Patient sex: M
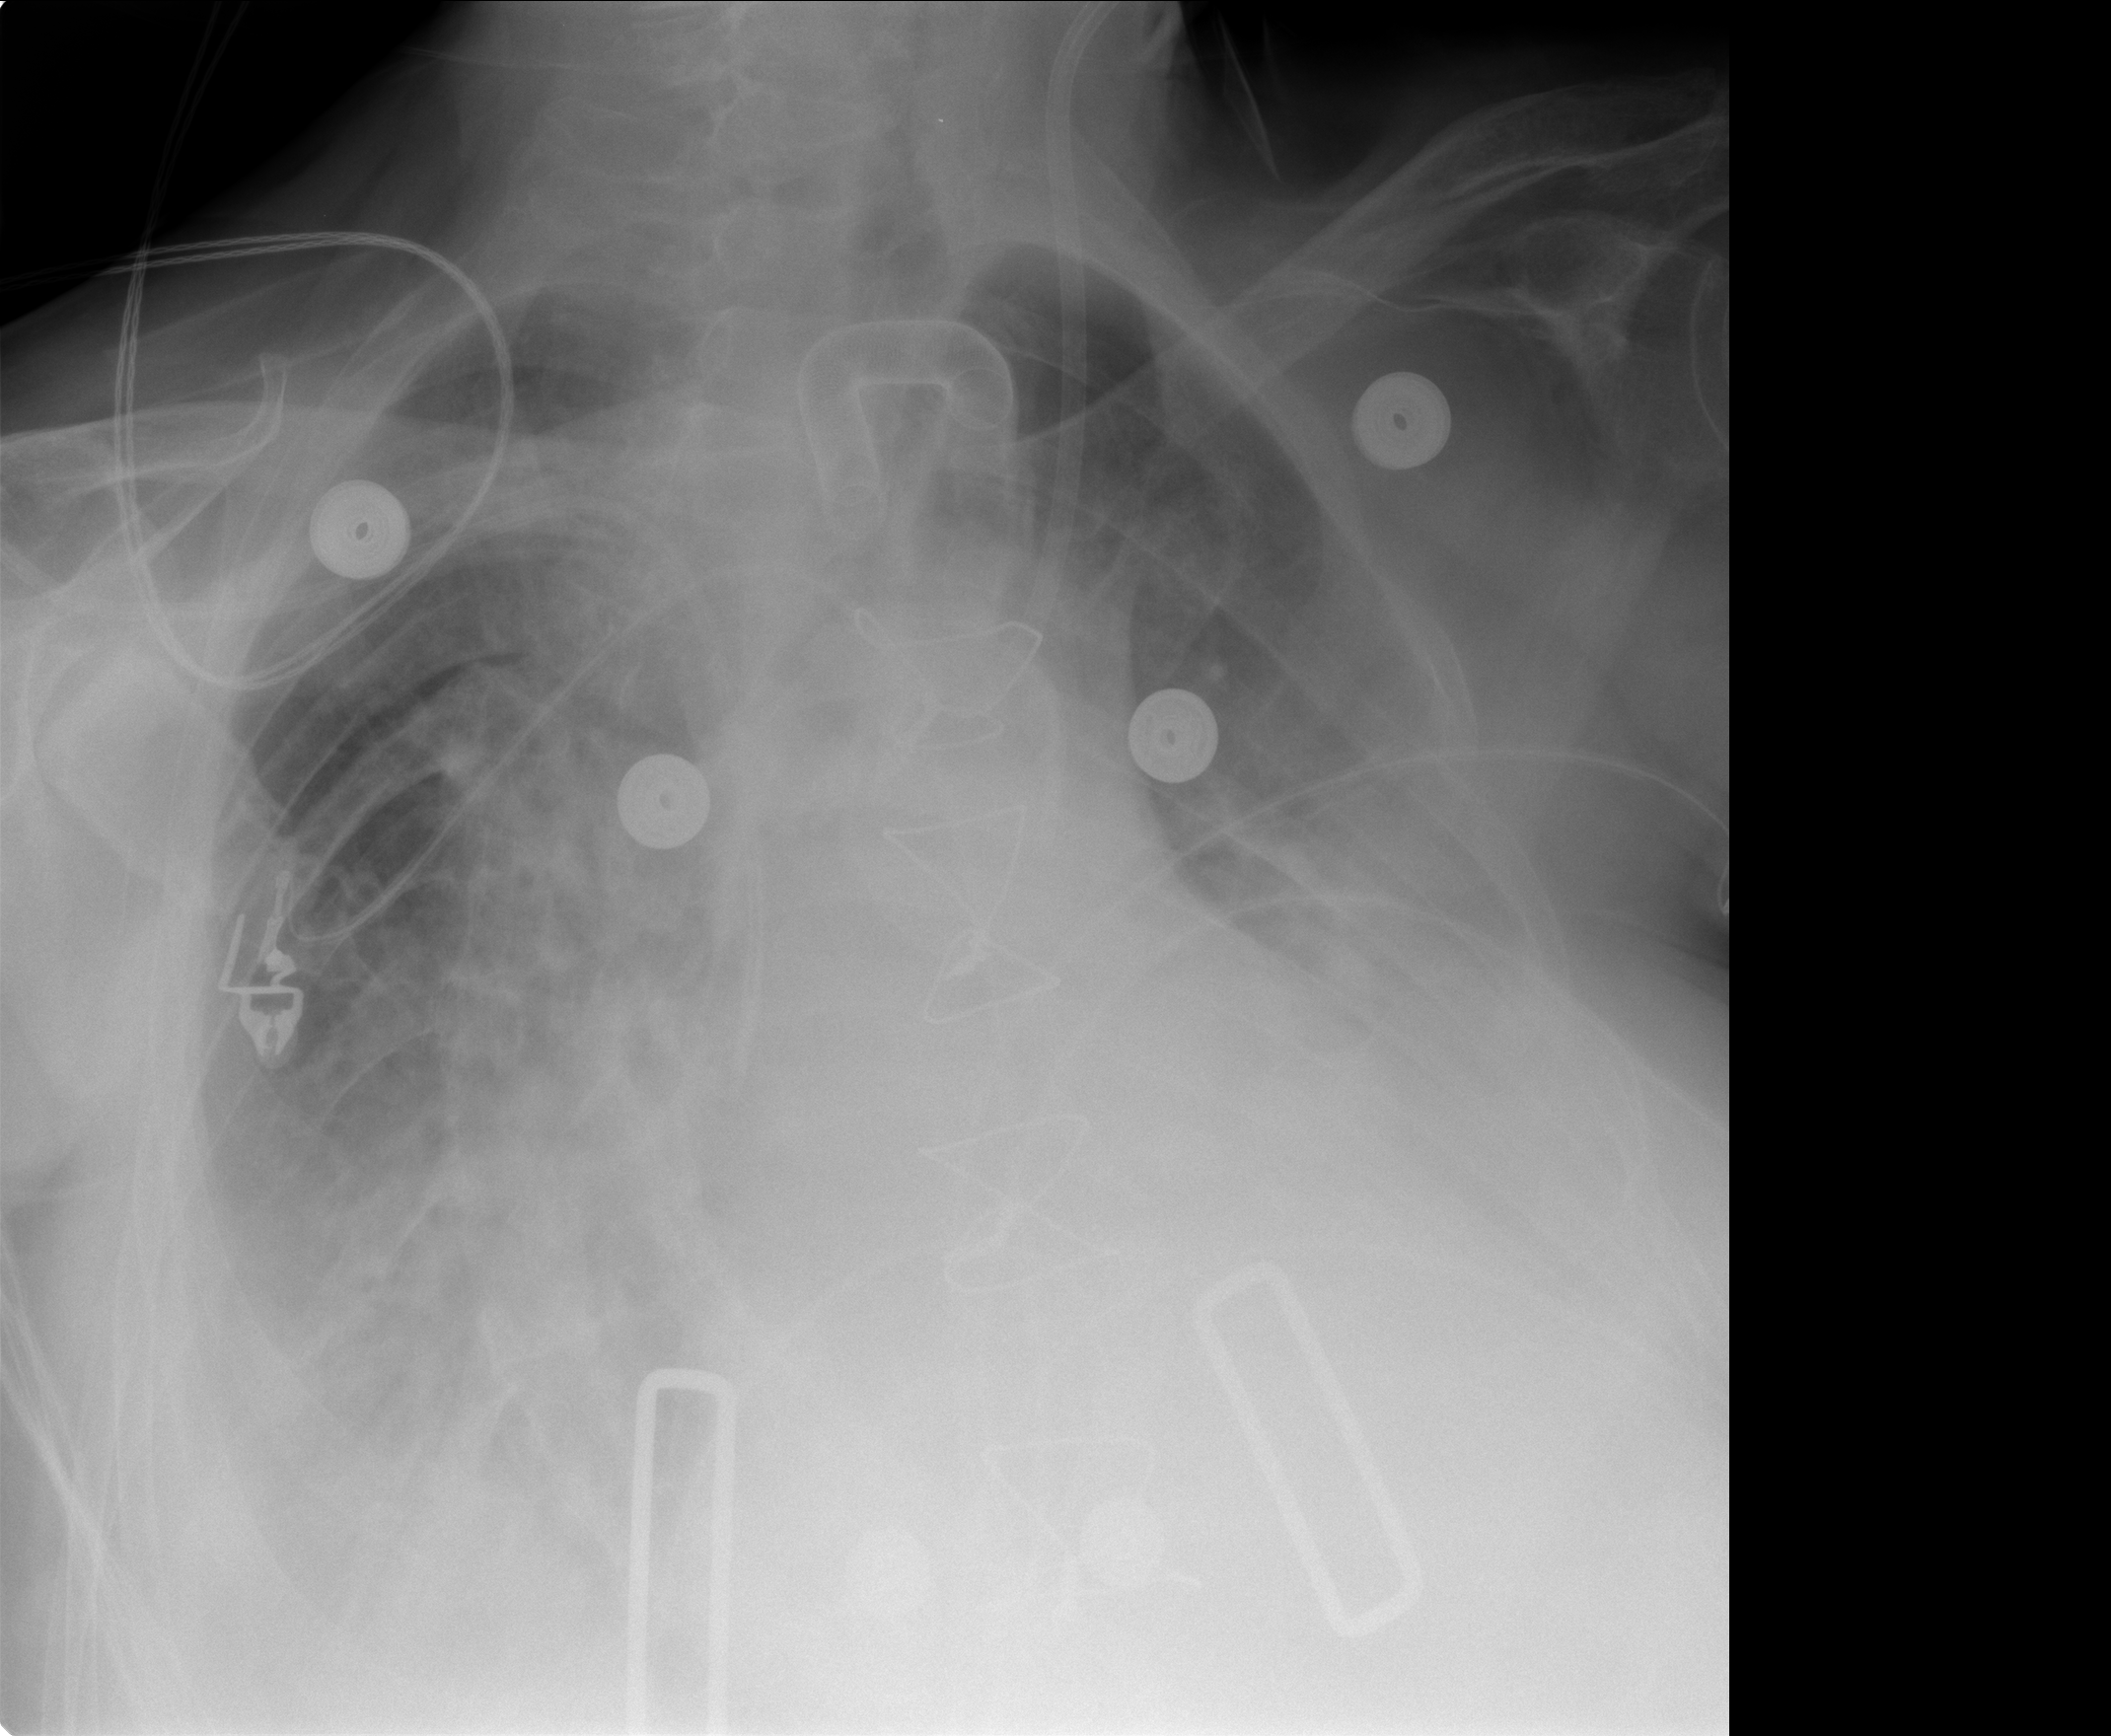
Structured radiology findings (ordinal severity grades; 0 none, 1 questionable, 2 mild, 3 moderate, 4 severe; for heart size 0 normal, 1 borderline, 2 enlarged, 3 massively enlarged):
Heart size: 2
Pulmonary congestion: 3
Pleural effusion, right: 3
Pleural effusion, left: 3
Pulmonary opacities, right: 2
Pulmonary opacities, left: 2
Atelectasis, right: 2
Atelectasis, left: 2